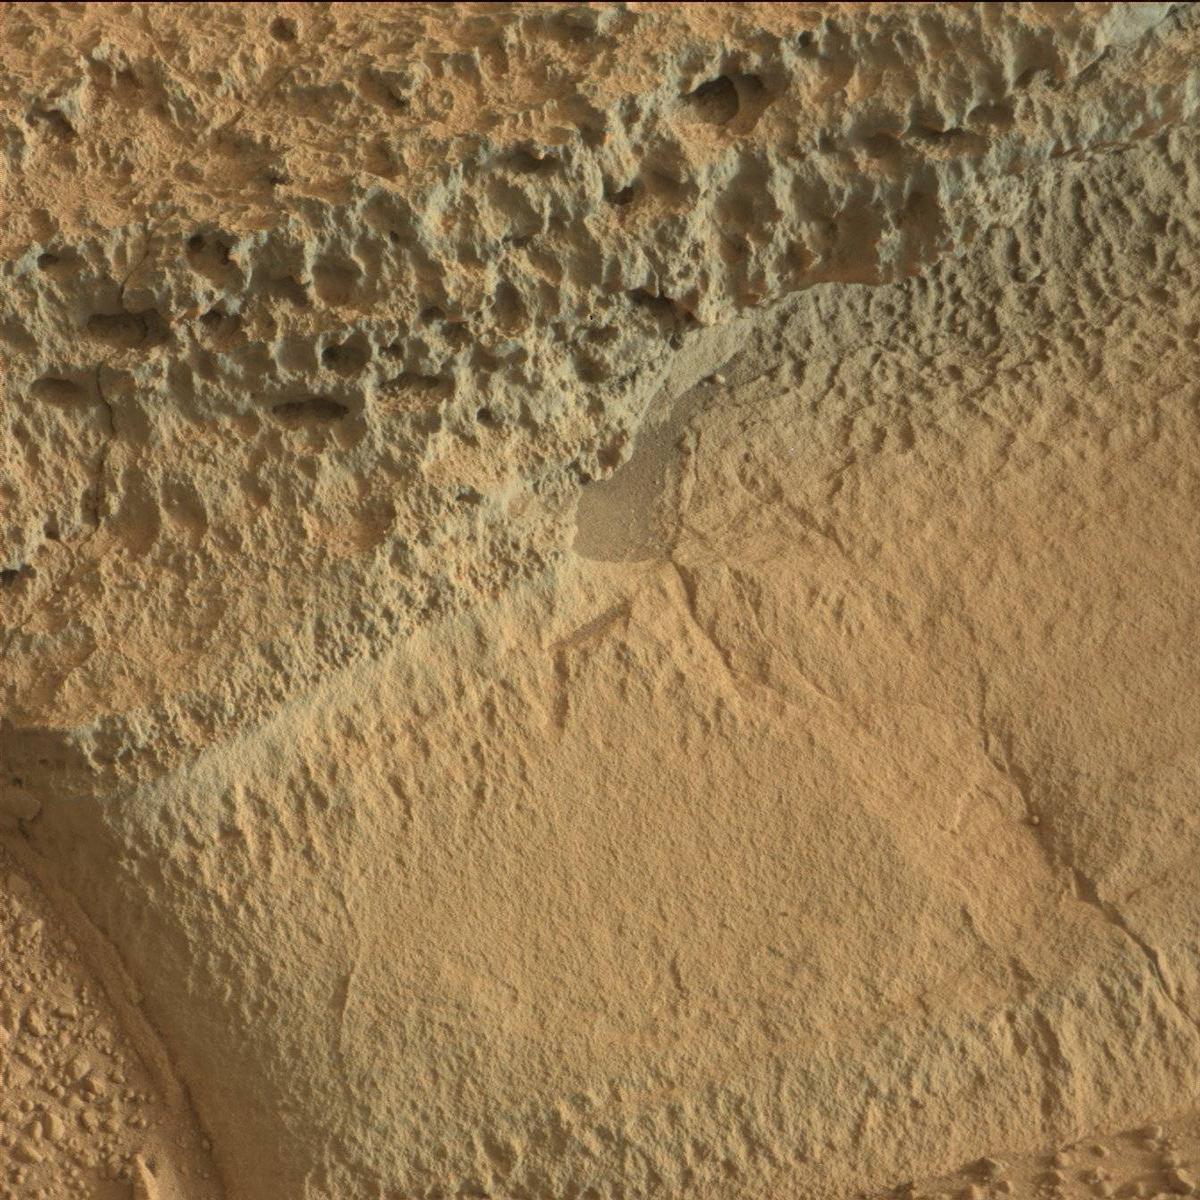
Terrain classes present: Bedrock, Sand / Soil